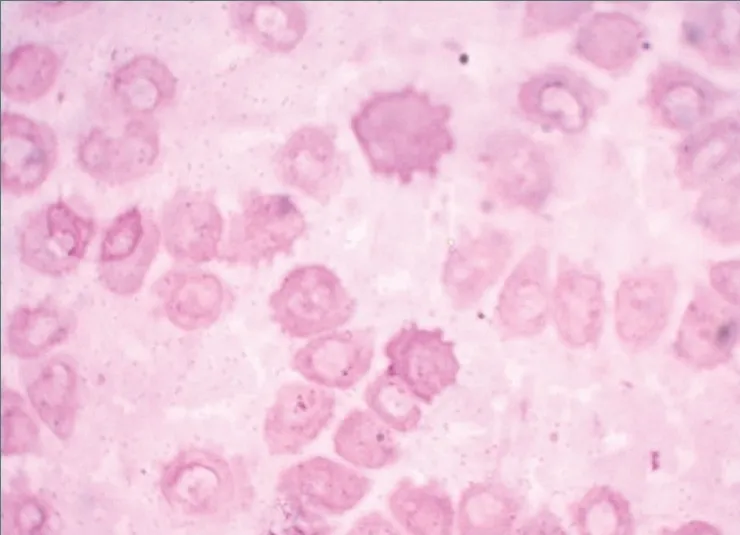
Photomicrograph showing presence of microcytic; hypo chromic RBCs with polychromasia of few cells. (100x).
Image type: pathology (h&e)